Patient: sex F, age 63
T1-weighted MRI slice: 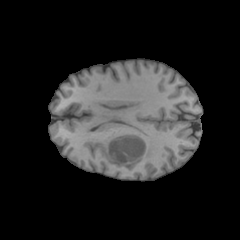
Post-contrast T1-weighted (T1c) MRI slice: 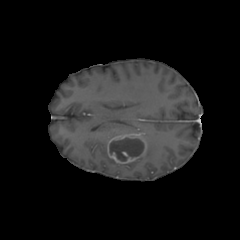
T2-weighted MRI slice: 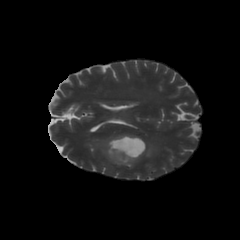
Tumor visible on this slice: yes
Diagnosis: Glioblastoma, IDH-wildtype
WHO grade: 4